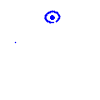
Particle: electron